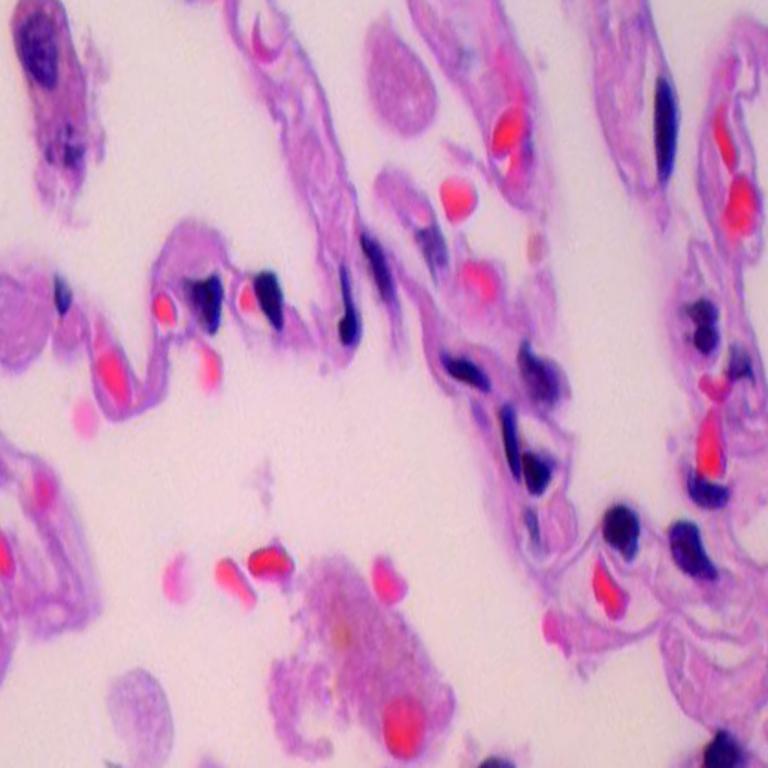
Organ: lung
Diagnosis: benign